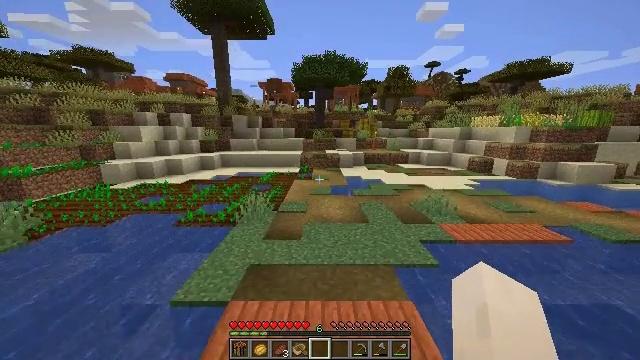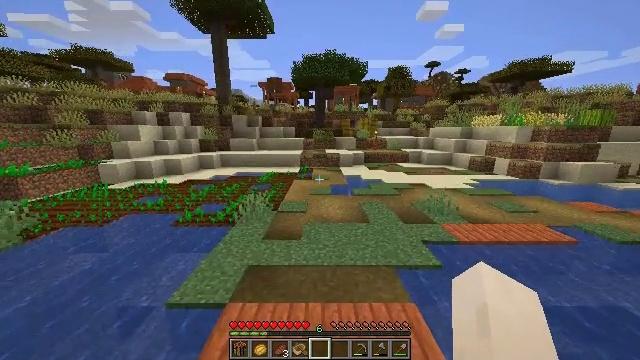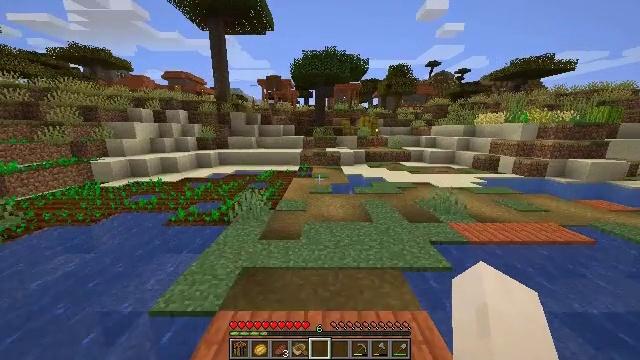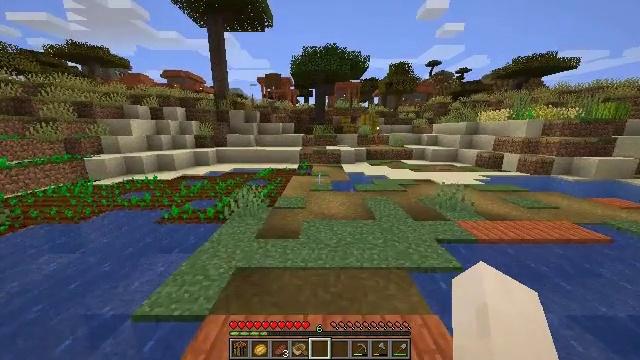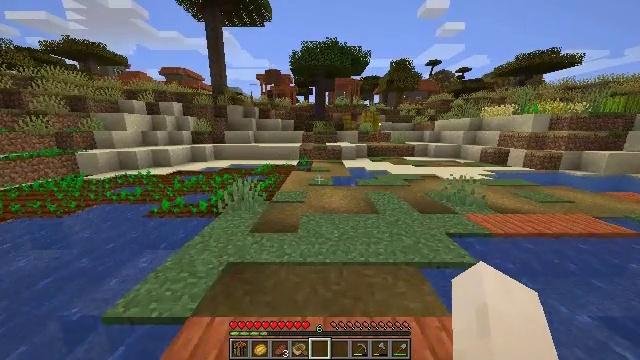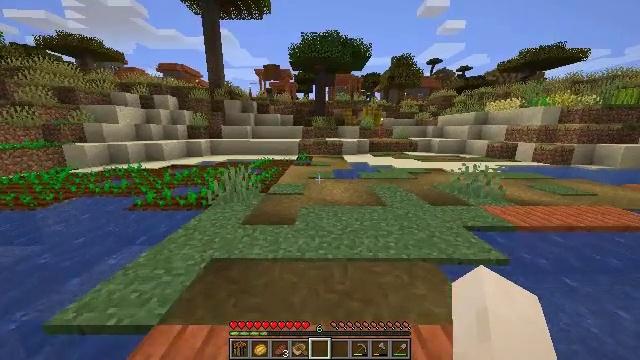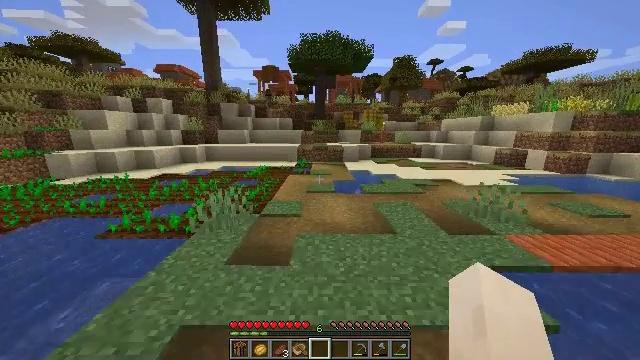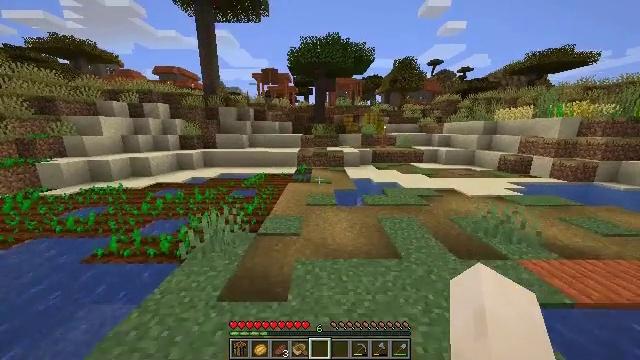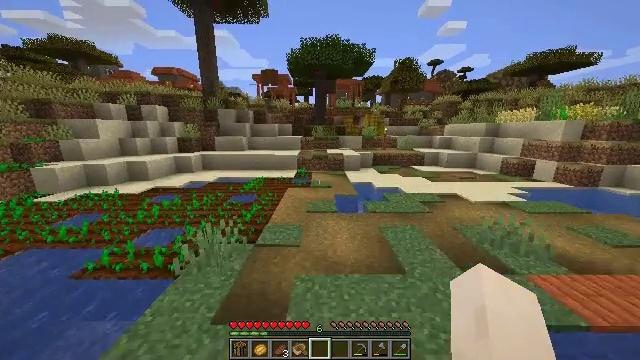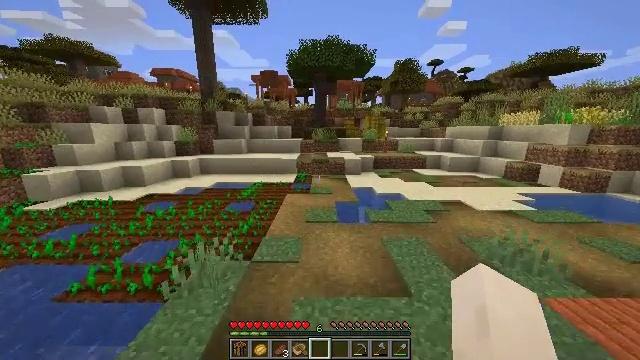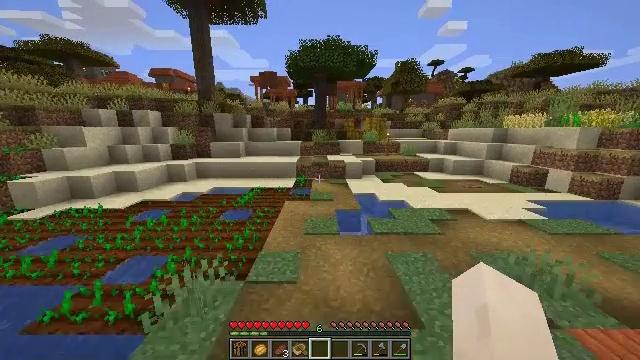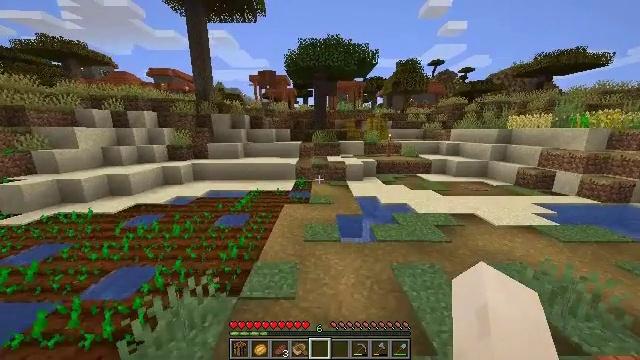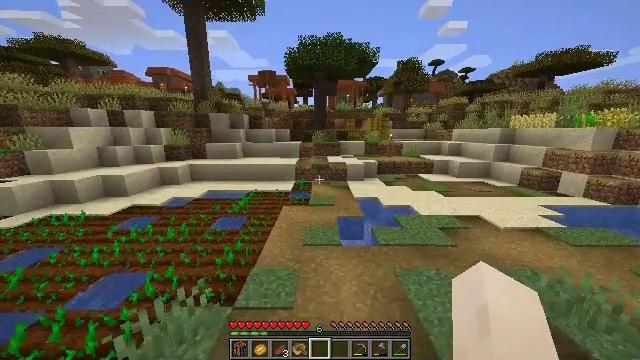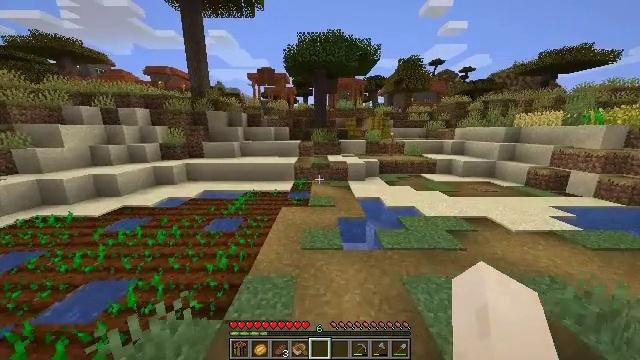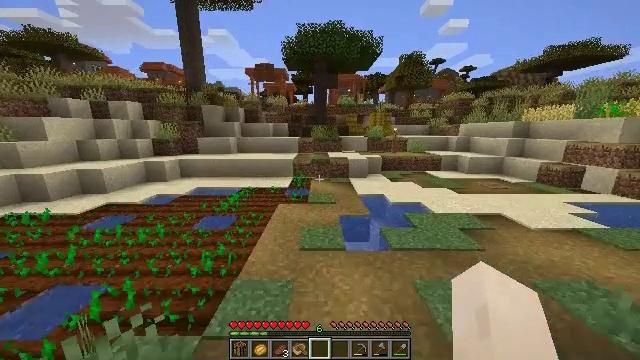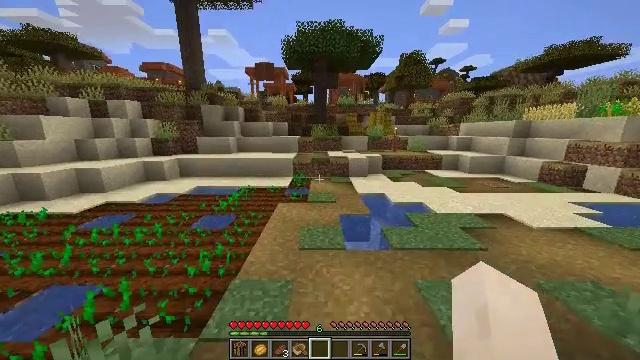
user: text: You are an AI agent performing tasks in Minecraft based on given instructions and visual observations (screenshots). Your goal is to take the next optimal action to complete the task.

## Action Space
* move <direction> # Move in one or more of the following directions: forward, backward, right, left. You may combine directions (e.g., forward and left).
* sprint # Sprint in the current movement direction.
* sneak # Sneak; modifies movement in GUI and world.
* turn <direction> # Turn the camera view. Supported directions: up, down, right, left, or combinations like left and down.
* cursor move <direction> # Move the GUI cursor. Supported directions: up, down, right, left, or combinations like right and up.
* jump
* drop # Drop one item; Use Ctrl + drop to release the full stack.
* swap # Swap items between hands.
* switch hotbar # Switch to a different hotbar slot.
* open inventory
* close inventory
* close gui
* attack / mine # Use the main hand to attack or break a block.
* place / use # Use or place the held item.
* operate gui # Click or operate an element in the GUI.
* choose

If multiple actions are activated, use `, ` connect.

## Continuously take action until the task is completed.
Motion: motion action
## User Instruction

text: Break the acacia fence to collect it.
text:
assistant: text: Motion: move forward, sprint, jump
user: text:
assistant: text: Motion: move forward, sprint, jump
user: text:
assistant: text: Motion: move forward, sprint, jump
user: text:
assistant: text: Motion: move forward, sprint, jump
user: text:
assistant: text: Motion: move forward, sprint, jump
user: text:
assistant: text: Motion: move forward, sprint, jump
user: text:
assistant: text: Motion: move forward, sprint, jump
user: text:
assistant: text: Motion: move forward, sprint, jump
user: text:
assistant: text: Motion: move forward, sprint, jump
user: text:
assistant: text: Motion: move forward, sprint, jump
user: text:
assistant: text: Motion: move forward, sprint, jump
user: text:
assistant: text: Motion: move forward, sprint, jump
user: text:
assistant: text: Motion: move forward, sprint, jump
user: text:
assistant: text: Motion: move forward, sprint, jump
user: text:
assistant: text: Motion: move forward, sprint, jump
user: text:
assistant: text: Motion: move forward, sprint, jump
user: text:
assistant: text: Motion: move forward, sprint, jump
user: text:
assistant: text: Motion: move forward, sprint, jump
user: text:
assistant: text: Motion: move forward, sprint, jump
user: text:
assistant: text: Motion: move forward, sprint, jump
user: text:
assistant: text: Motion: move forward, sprint, jump
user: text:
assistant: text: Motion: move forward, sprint, jump
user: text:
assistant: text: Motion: move forward, sprint, jump
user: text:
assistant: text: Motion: move forward, sprint, jump
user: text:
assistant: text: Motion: move forward, sprint, jump
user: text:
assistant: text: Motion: move forward, sprint
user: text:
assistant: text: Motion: move forward, sprint
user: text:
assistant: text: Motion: move forward, sprint
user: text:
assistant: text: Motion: move forward and move right, sprint
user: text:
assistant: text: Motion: move forward and move right, sprint